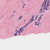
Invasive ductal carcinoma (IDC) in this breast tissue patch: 1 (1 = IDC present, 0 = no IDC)